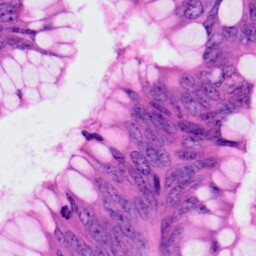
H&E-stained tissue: Colon